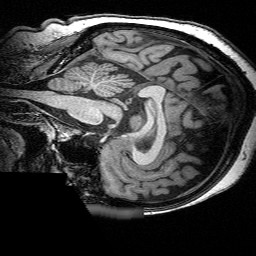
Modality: T1w
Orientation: sagittal
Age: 56
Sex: female
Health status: ill
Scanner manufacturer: siemens
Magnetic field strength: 3 T
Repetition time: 0.0025 s
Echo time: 0.00336 s